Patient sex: F
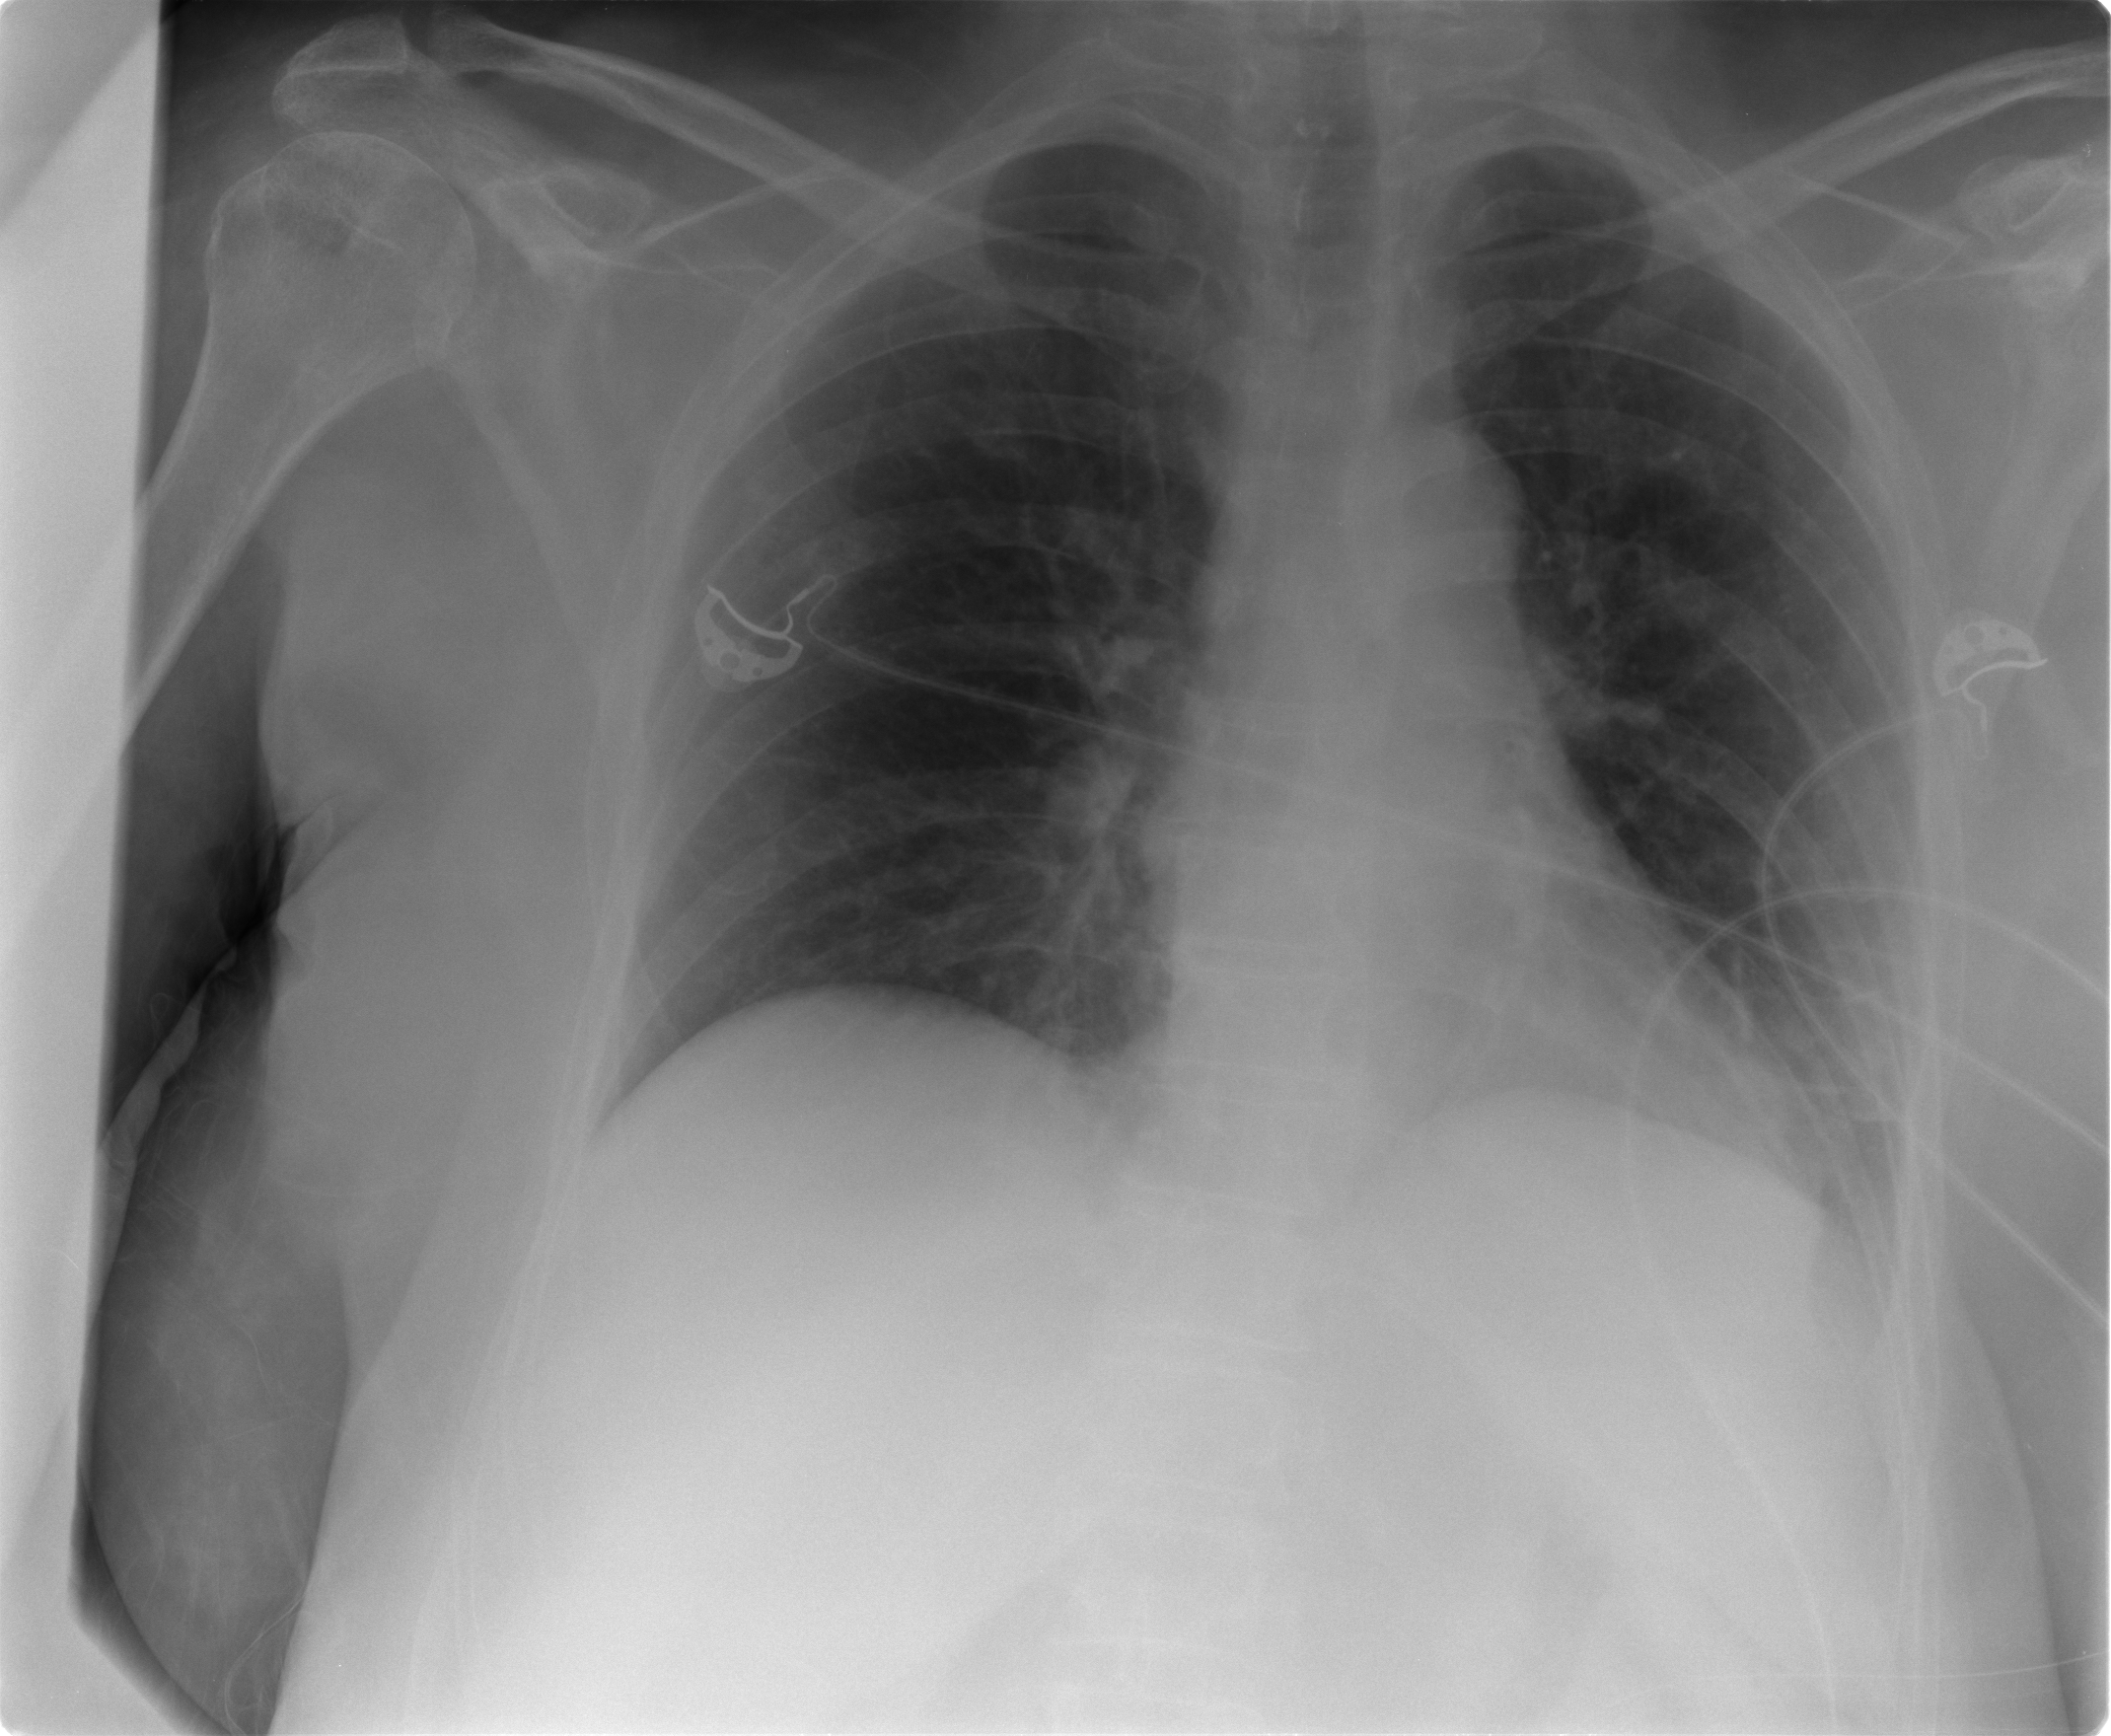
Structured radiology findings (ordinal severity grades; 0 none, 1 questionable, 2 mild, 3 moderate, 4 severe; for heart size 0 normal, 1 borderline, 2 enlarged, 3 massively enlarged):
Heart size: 0
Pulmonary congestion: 2
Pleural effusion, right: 0
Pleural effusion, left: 2
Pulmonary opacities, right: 0
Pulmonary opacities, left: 0
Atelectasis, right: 0
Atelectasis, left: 3